Field crop: tomato
Growth stage: 1
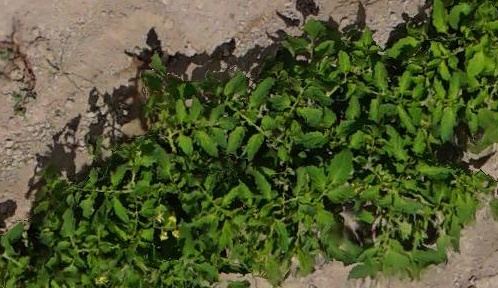
Species: tomato